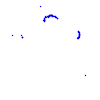
Particle: kaon